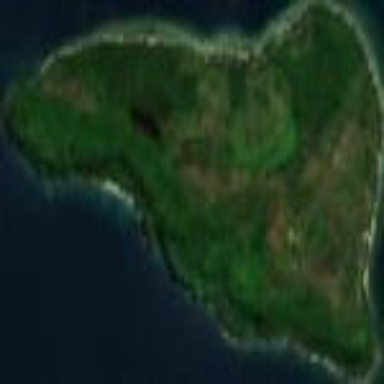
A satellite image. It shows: Island with natural coastline.